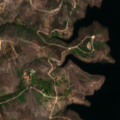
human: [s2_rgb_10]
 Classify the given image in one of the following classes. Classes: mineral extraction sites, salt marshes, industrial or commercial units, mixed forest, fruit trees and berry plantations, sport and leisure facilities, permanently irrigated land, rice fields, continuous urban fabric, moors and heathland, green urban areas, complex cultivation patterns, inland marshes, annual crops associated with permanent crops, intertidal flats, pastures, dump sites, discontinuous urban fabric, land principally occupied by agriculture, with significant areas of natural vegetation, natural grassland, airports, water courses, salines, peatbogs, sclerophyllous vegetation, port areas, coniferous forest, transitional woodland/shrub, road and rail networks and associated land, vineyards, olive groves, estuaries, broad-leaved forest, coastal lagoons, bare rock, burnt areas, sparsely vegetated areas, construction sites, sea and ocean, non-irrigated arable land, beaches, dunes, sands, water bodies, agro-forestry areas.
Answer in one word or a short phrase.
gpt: mixed forest, transitional woodland/shrub, water bodies